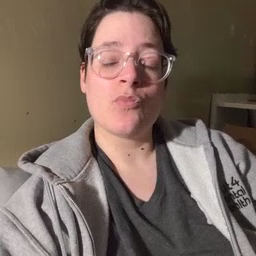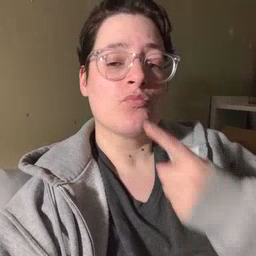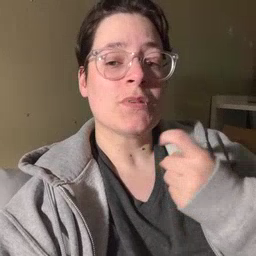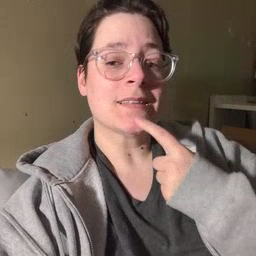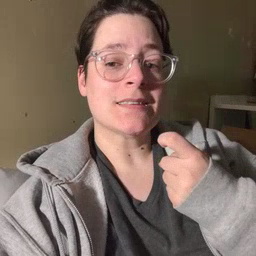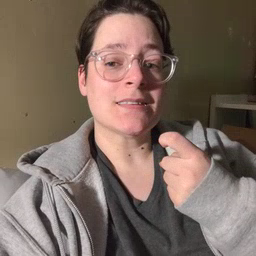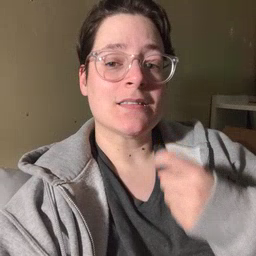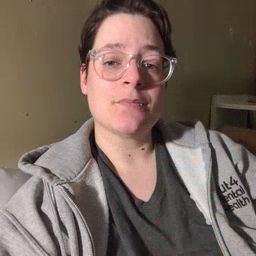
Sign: red